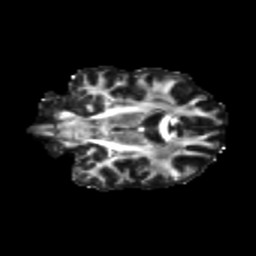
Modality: FA
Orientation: coronal
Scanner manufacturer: siemens
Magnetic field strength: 3 T
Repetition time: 9.2 s
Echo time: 0.084 s